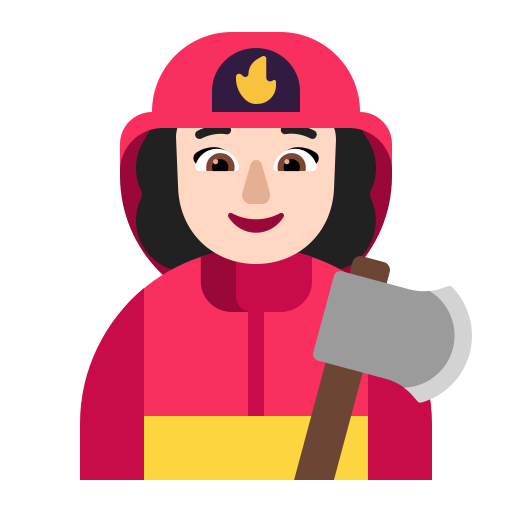
woman firefighter flat light